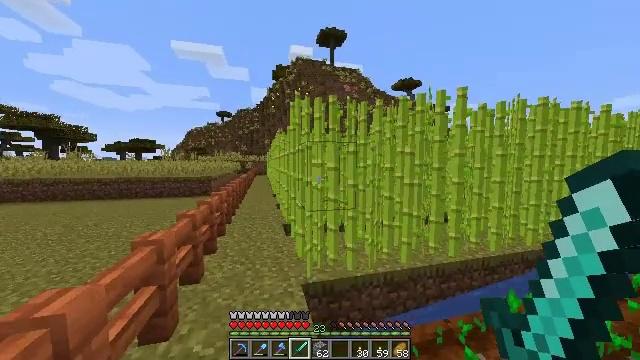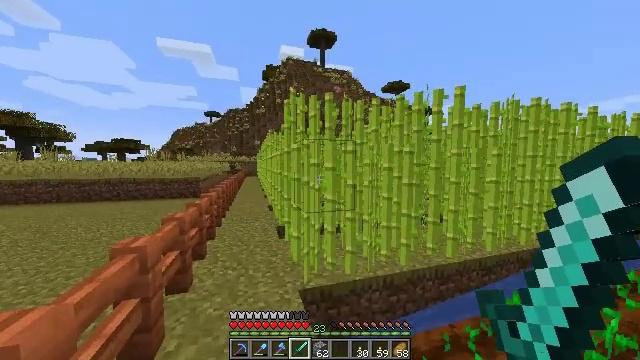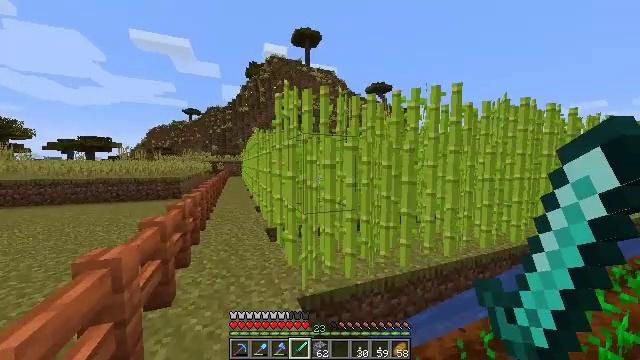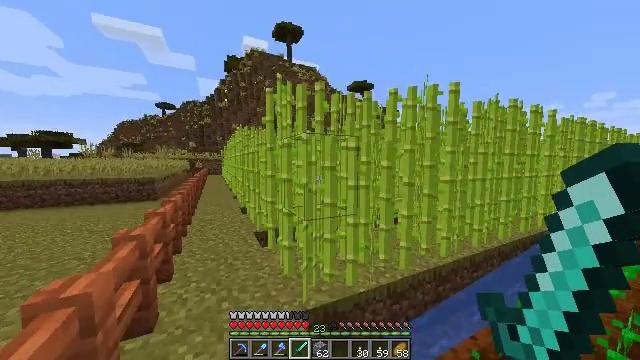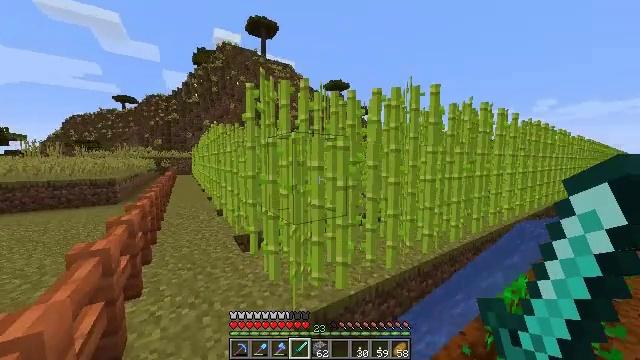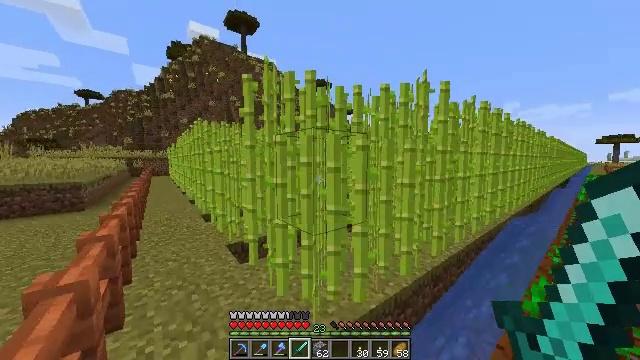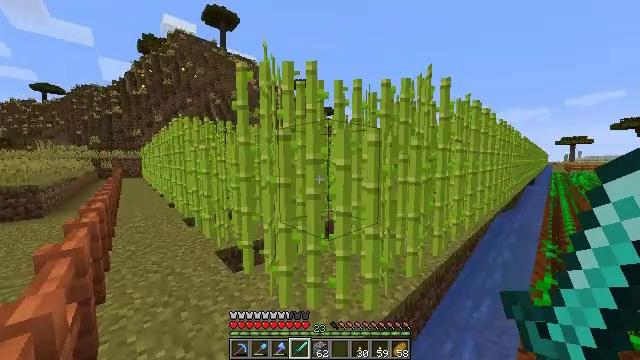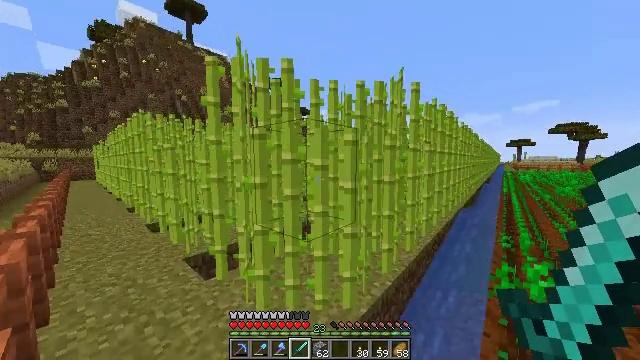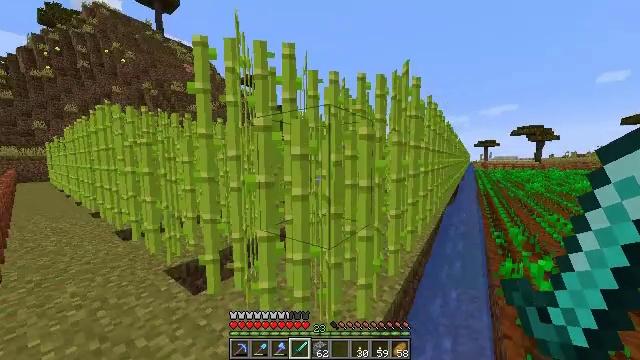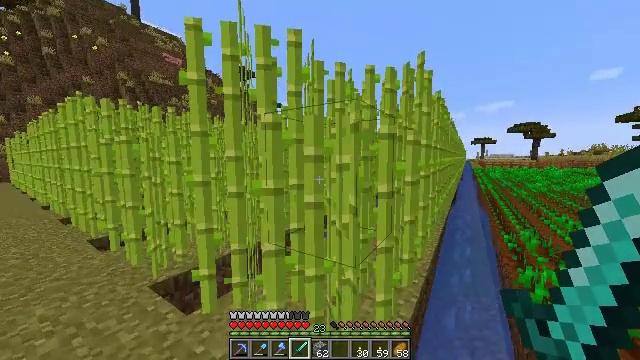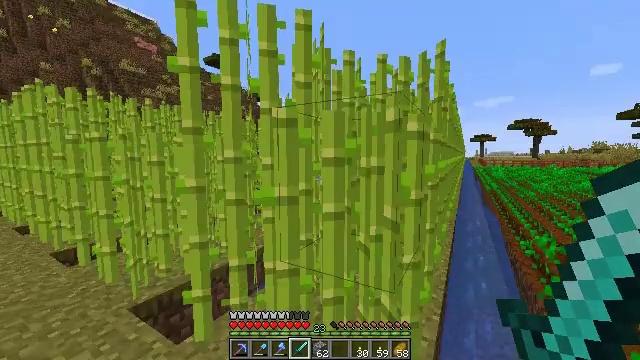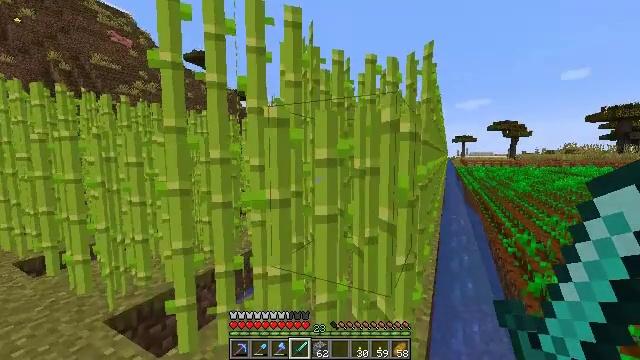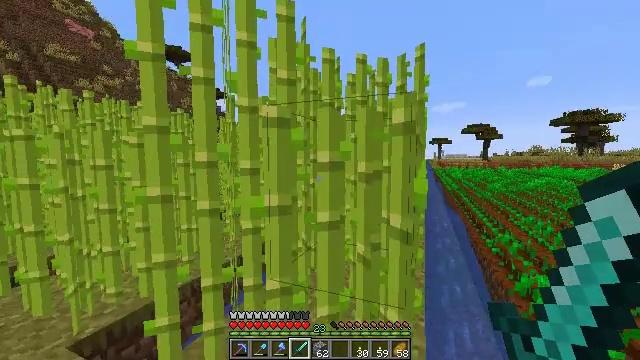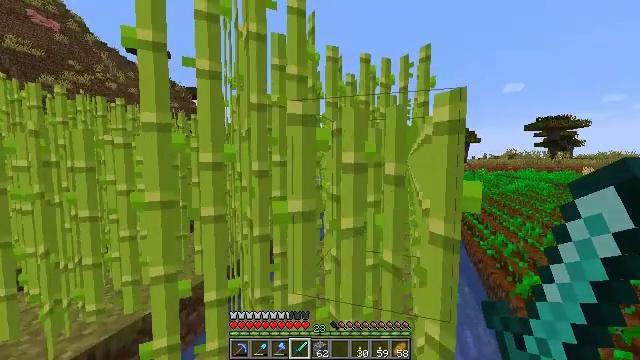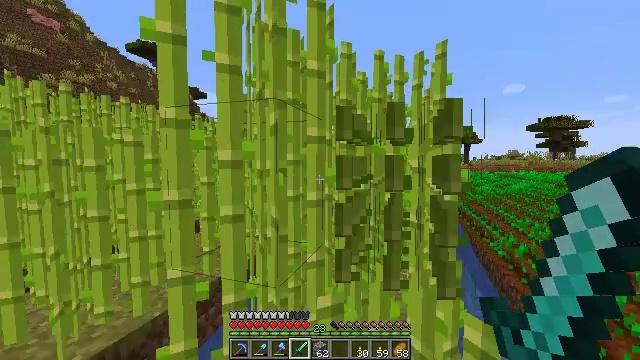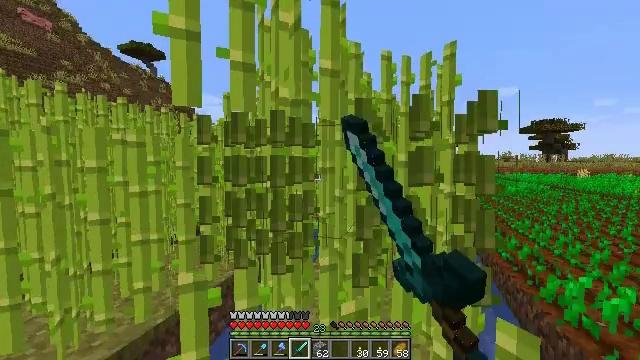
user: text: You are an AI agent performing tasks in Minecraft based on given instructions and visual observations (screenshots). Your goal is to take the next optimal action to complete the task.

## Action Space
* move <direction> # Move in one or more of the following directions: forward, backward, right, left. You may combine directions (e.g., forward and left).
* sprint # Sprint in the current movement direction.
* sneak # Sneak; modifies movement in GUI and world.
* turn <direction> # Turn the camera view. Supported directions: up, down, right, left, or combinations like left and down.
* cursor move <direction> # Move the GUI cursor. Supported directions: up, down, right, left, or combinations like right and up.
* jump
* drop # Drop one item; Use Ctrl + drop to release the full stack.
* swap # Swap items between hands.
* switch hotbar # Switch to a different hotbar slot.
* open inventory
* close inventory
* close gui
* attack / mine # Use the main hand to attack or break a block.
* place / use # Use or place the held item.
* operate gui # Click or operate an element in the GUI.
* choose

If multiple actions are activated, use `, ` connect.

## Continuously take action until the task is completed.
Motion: motion action
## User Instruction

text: Harvest sugar cane from the plant.
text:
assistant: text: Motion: move forward and move left, turn right
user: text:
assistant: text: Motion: move forward and move left, turn right
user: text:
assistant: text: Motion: move forward and move left, turn right
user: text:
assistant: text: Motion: move forward and move left, turn right
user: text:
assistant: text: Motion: move forward and move left, turn right
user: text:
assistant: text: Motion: move forward and move left, turn right
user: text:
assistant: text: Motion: move forward and move left, turn right
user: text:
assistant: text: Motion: move forward and move left, turn right
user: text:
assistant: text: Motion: move left, turn right
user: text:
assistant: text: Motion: move left, turn right
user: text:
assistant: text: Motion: move left, turn right
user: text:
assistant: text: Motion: move left, turn right
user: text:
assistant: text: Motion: move left, turn right
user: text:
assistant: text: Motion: move left, attack / mine
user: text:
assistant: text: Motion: turn right, attack / mine
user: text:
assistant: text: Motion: turn right, attack / mine
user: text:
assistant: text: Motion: turn right, attack / mine
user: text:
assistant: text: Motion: attack / mine
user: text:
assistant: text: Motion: turn right, attack / mine
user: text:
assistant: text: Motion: attack / mine
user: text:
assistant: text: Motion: move forward, attack / mine
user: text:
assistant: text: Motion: move forward, attack / mine
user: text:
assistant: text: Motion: move forward, attack / mine
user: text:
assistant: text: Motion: move forward, attack / mine
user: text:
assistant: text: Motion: move forward, turn right, attack / mine
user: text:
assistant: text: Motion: move forward, turn right, attack / mine
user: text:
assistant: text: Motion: move forward, turn right, attack / mine
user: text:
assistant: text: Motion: move forward, turn right, attack / mine
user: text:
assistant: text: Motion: move forward, turn right, attack / mine
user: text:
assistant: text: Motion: attack / mine